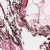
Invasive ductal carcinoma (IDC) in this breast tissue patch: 0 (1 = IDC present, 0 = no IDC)